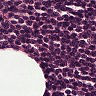
Metastatic tissue present: no